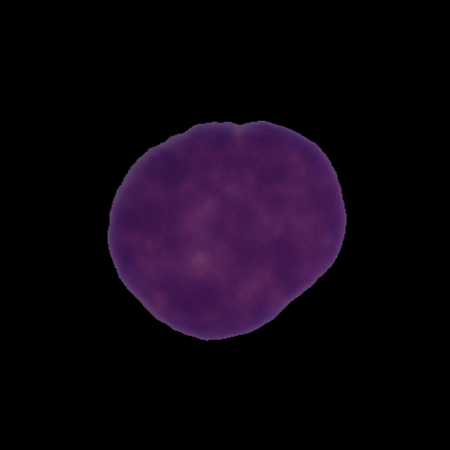
Label: cancer